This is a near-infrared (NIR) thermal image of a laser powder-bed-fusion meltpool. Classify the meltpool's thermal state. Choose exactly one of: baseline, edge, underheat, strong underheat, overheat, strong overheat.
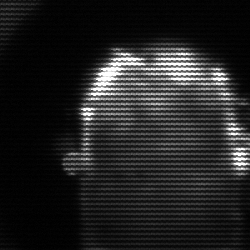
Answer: baseline